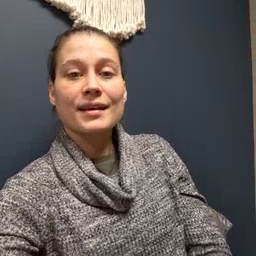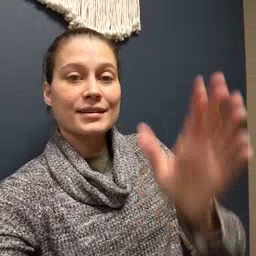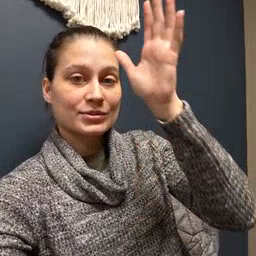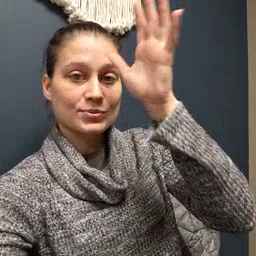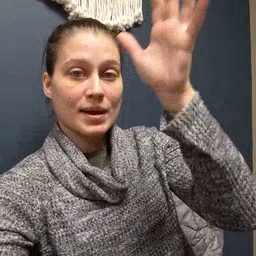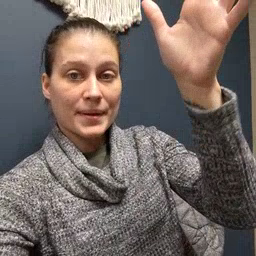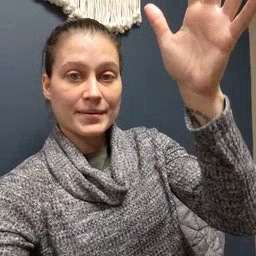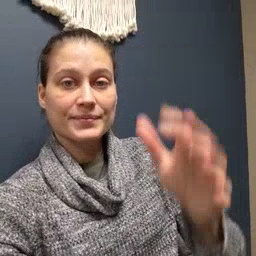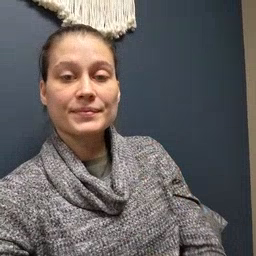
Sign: grandpa